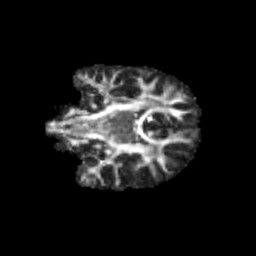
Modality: FA
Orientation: coronal
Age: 13
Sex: male
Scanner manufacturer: siemens
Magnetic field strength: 3 T
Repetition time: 3.8 s
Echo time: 0.07 s